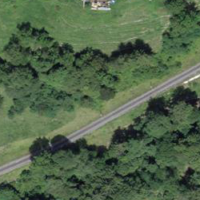
EUNIS habitat code: 43
Species observed at this site:
Aquilegia vulgaris